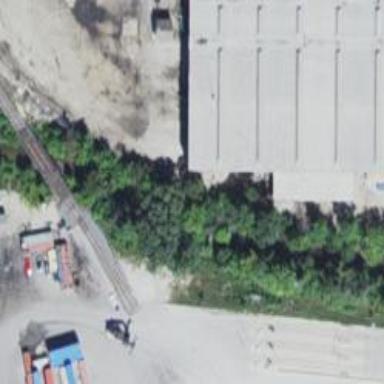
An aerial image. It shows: Abandoned railway yard with building passage tunnel.